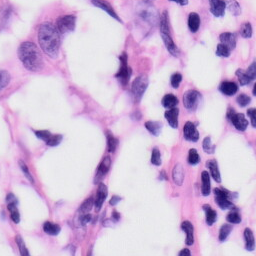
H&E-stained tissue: Skin